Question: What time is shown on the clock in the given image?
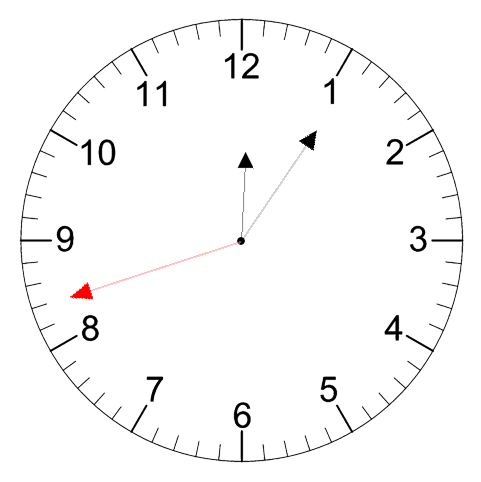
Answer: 12:05:42